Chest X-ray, AP view. Patient: 53 years old, sex M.
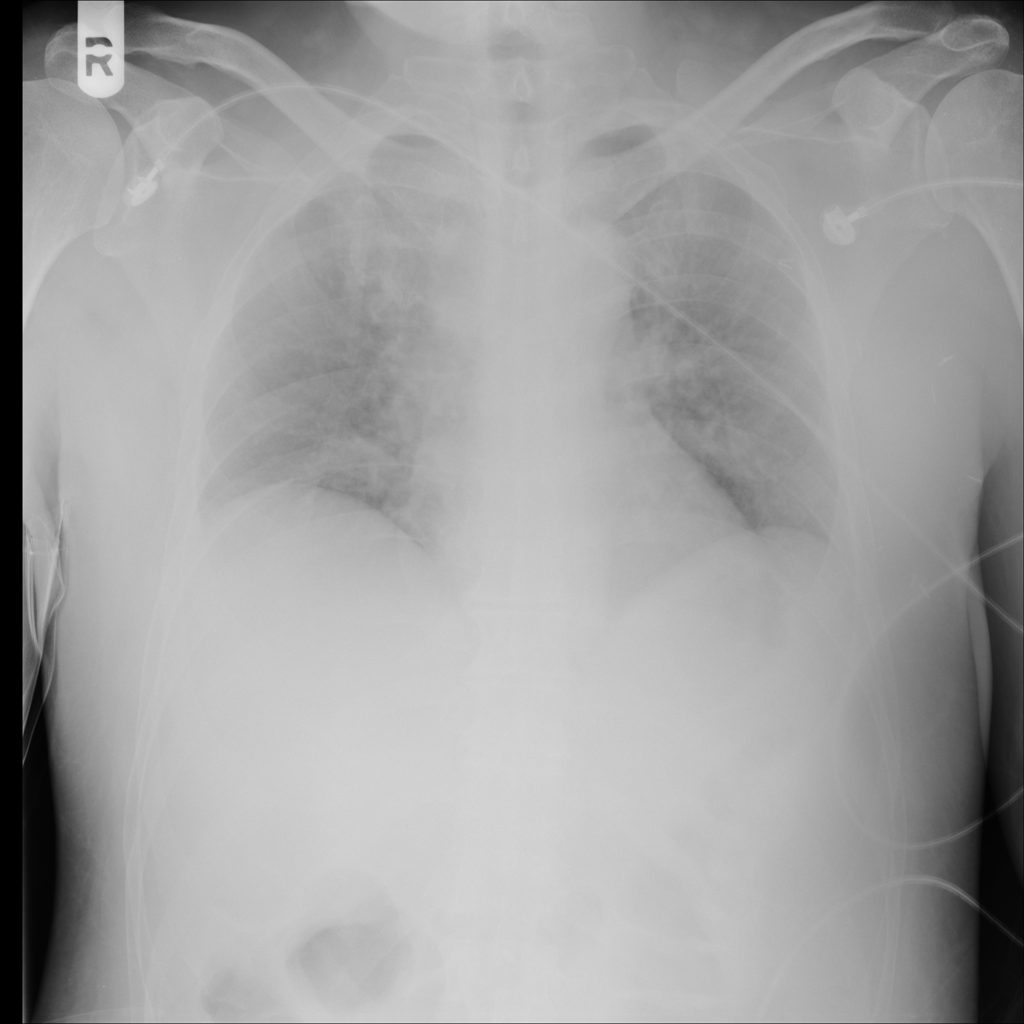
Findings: No Finding